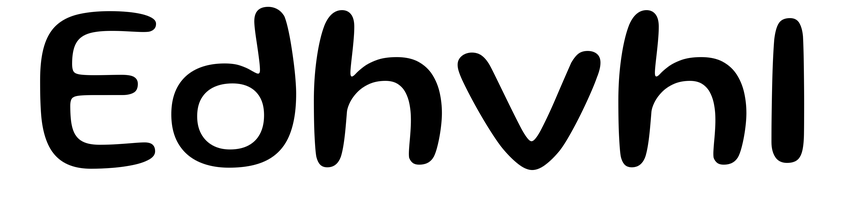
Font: Gluten_Regular